Chest X-ray:
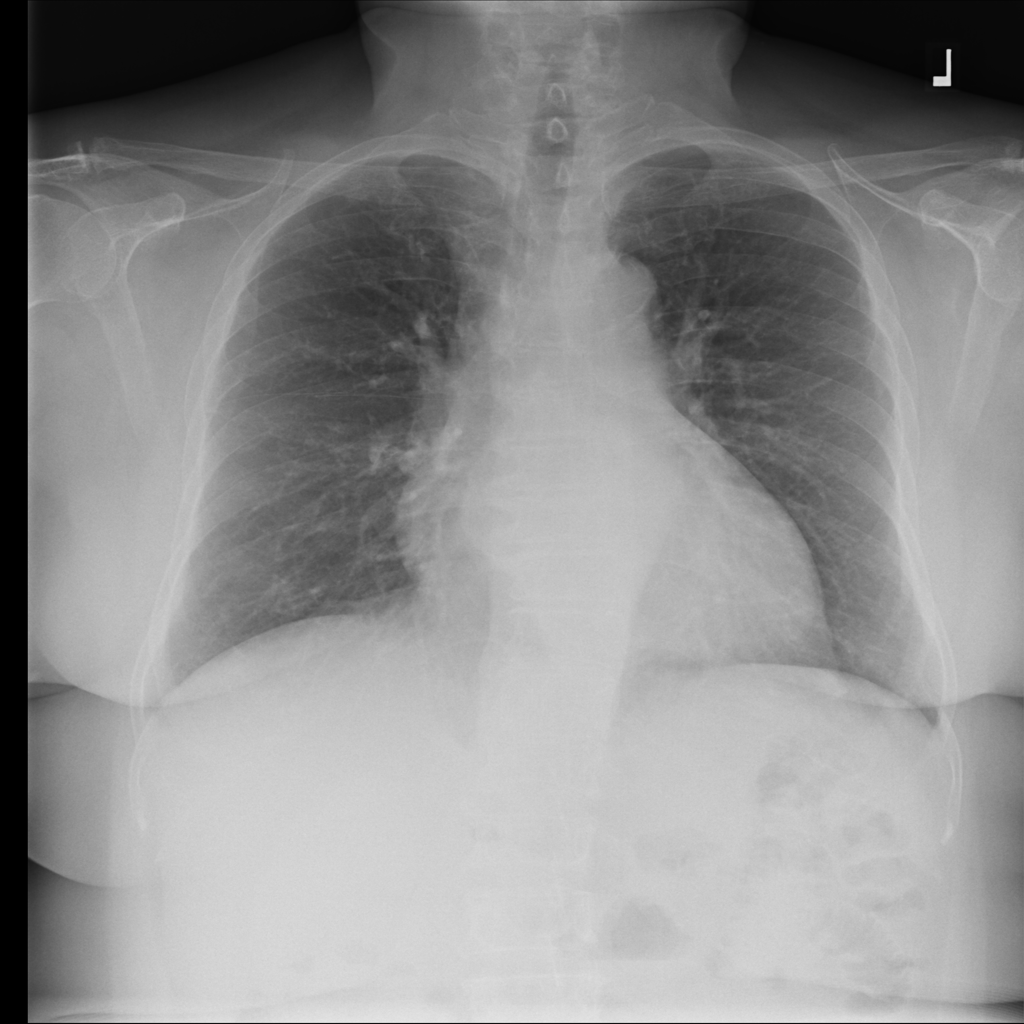
Findings: Cardiomegaly
No abnormal finding: no